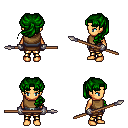
a pixel art fantasy rpg character, female body template, human, tanned skin, leather chest armor, gold greaves, green princess hairstyle, metal gloves, spear, four views (front, back, left, right), 2x2 character sprite sheet, small pixel art, hard edges, no anti-aliasing